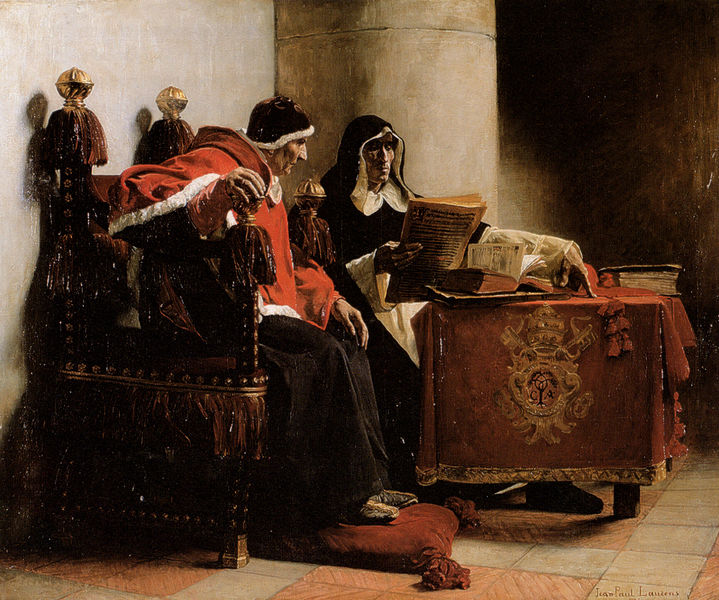
Titel: Le Pape l'Inquisiteur, dit aussi Sixte IV et Torquemada
Künstler: Jean Paul Laurens
Standort: Bordeaux
Institution: Musée des Beaux-Arts de Bordeaux
Schlagwörter: blau, blätter, dunkel, gemälde, hand, mann, schatten, umhang, weiß, gelb, sitzen, braun, finger, frau, hell, hintergrund, holz, hut, hüte, licht, männer, orange, raum, schwarz, stuhl, säule, tisch, vordergrund, blick, rot, beige, gespräch, haube, muster, ornament, teppich, alt, kappe, mütze, wand, bibel, gesicht, hermelin, kleidung, pelz, samt, stein, diskutieren, hände, innenraum, portrait, porträt, signatur, tischbein, tischdecke, tischtuch, öl, kalt, kirche, schlank, sonne, boden, bestickt, fransen, geistlicher, gewand, gold, kutte, mantel, realismus, sessel, sitzend, stickerei, stoff, decke, saum, borte, krone, fell, kopfbedeckung, füße, schrift, bücher, papier, schreibtisch, sofa, sitz, italien, noten, schuhe, mauer, tag, kahl, winter, dielen, fliessen, ölgemälde, bischof, cardinal, chair, church, column, hat, king, kissen, könig, men, ornate, papst, pillow, priest, red, thron, throne, velvet, white, black, dark, discussion, old, polster, robe, room, table, glanz, lesen, kammer, kordel, quaste, nägel, zeigen, nieten, ring, dünn, griff, fussboden, fugen, truhe, dürr, hager, buch, zettel, lehnstuhl, vergoldet, kloster, beton, geheimnis, fliesen, zeitschrift, zeitung, bericht, schriften, nonne, initiale, kugel, kugeln, herrscher, kardinal, trohn, tron, kacheln, fußbank, habit, brokat, damast, altar, rom, tracht, pergament, wappen, knauf, stul, schoss, pfarrer, real, troddel, klerus, messe, priester, mönch, reichtum, vatikan, geistliche, tiara, platten, troddeln, bommel, schlüssel, lesend, studieren, beschlag, fäden, deuten, schriftstück, siegel, paper, deck, heilig, steinboden, sitzbank, verzeirung, bulle, books, vorlesen, beschläge, purpur, lesung, kapuze, reading, satin, vorleser, pater, historisch, schnitzerein, newspaper, royal, cloak, besprechen, tasseln, prachtvoll, fliesenboden, monk, seal, berater, nagelköpfe, book, tiepolo, abt, besprechung, alte männer, berichten, dokumen', dokumente, gefliester boden, goldfäden, goldkugeln, heiliger vater, hildegard, jesuit, kathedra, kogeln, oberhaupt, papststuhl, regieren, savonarola, schos, stuhle, säulenring, kleriker, darkness, zobel, bible, insignia, royalty, middle ages, fusskissen, manuscript, papstwappen, intrige, emblem, hood, tassle, two men, a, korderl, plfaster, c, nun, news, roter samt, clerk, advisor, bishop, pergamente, adviser, sdvisor, sevant